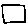
Label: square